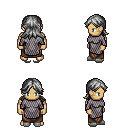
a pixel art fantasy rpg character, male body template, human, tanned skin, chain mail, robe skirt, gray loose hair, white slippers, four views (front, back, left, right), 2x2 character sprite sheet, small pixel art, hard edges, no anti-aliasing